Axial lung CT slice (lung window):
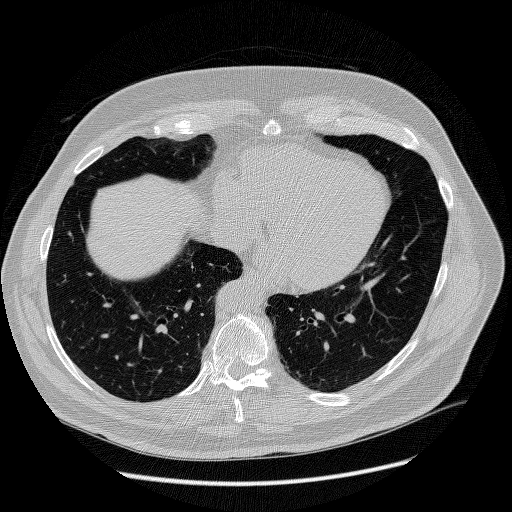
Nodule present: no